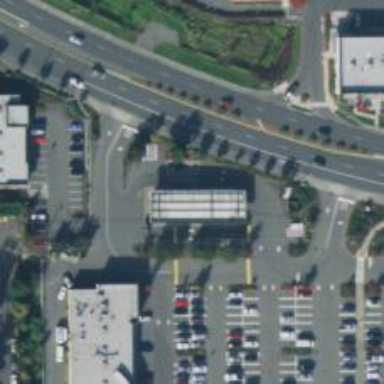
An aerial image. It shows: Convenience shop.